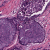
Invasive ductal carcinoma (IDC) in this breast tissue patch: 0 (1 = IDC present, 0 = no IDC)